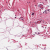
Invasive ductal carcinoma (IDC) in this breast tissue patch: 0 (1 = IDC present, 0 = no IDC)